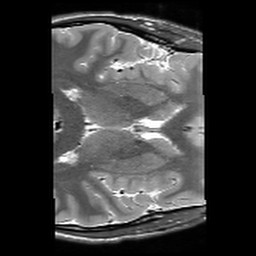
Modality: T2w
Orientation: axial
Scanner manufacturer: siemens
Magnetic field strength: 3 T
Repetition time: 10.64 s
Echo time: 0.05 s